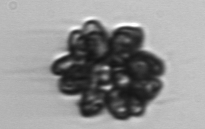
Label: Corymbellus